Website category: sports
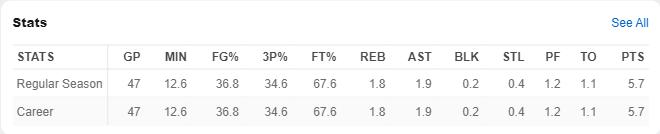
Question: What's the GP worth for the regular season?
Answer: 47

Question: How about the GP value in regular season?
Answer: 47

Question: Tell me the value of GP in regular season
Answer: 47

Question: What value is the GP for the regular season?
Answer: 47

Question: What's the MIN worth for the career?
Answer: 12.6

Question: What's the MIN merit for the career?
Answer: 12.6

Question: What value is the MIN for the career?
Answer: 12.6

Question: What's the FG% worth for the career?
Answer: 36.8

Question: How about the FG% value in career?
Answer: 36.8

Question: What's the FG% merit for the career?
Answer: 36.8

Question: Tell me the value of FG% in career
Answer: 36.8

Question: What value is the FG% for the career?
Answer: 36.8

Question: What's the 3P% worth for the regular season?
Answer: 34.6

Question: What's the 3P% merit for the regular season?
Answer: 34.6

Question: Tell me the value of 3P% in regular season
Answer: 34.6

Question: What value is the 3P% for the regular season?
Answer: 34.6

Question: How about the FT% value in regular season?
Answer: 67.6

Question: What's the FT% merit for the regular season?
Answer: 67.6

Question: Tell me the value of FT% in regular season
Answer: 67.6

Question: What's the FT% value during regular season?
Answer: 67.6

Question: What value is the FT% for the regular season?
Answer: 67.6

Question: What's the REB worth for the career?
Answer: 1.8

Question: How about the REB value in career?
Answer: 1.8

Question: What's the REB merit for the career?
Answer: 1.8

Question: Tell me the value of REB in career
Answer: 1.8

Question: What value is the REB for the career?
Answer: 1.8

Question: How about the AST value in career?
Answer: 1.9

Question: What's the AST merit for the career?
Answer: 1.9

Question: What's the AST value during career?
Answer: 1.9

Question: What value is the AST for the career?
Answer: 1.9

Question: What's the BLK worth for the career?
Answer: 0.2

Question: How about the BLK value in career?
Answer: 0.2

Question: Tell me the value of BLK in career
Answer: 0.2

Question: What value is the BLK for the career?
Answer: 0.2

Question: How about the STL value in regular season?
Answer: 0.4

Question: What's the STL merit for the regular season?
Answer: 0.4

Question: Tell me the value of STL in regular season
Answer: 0.4

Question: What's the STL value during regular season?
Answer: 0.4

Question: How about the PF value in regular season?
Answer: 1.2

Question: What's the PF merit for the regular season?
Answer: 1.2

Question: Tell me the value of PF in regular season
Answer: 1.2

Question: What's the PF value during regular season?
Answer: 1.2

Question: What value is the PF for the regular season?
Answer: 1.2

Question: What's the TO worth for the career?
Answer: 1.1

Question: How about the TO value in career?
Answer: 1.1

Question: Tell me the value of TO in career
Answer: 1.1

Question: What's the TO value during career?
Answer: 1.1

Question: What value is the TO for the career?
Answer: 1.1

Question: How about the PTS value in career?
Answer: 5.7

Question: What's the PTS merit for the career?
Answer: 5.7

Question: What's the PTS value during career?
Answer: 5.7